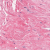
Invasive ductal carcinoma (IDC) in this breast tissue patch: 0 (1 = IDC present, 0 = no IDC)